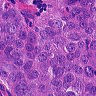
Metastatic tissue present: yes